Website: walmart
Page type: customer-info-address
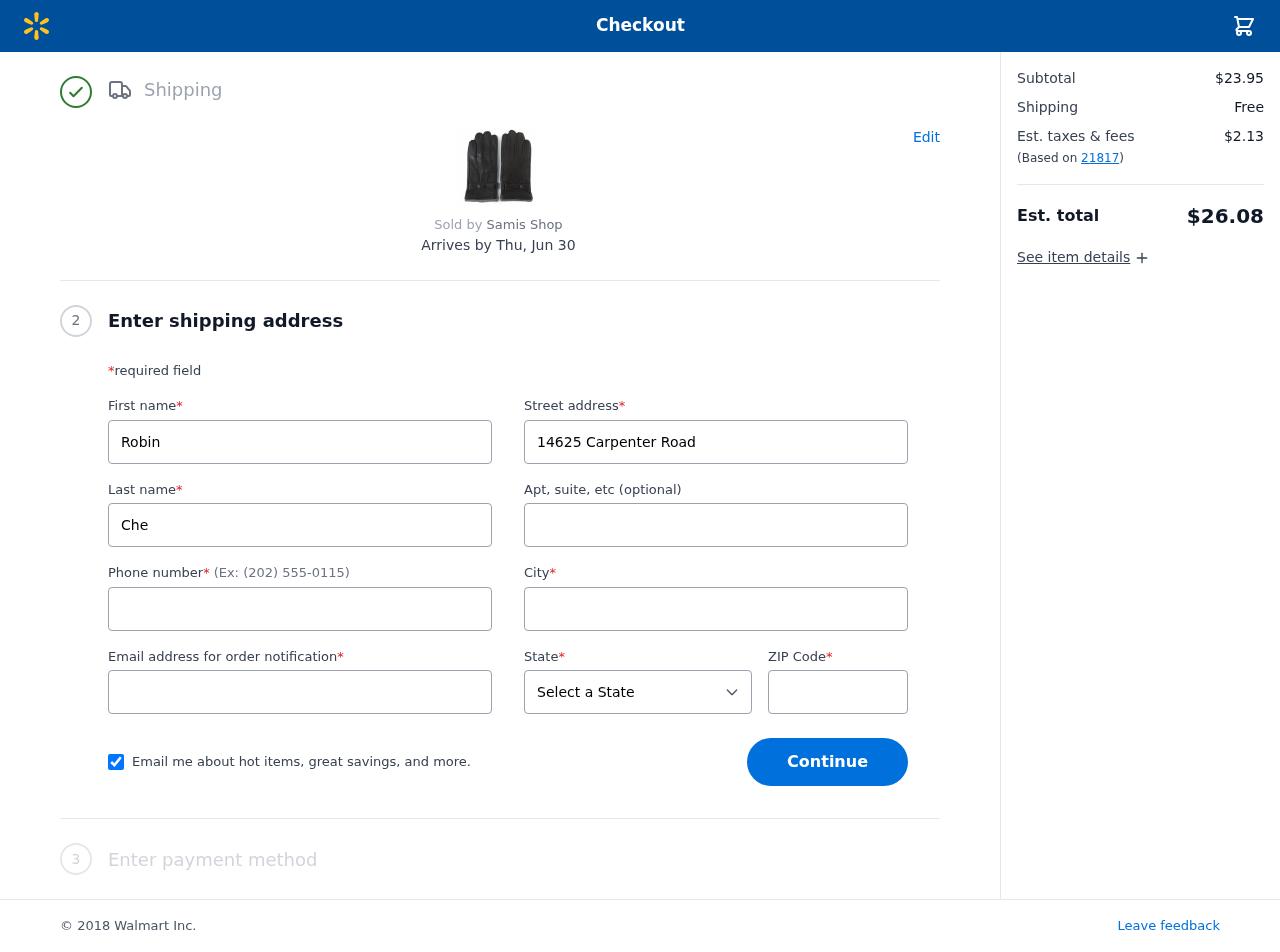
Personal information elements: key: PII_CITY
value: Thomaschester
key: PII_EMAIL
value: rchen@yahoo.com
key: PII_FIRSTNAME
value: Robin
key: PII_LASTNAME
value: Chen
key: PII_PHONE
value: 9236851356
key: PII_POSTCODE
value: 21817
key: PII_STATE
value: Florida
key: PII_STREET
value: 14625 Carpenter Road
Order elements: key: ORDER_DELIVERY_DATE
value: Thu, Jun 30
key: ORDER_SUBTOTAL
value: $23.95
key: ORDER_SHIPPING_COST
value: Free
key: ORDER_TAX
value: $2.13
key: ORDER_TOTAL
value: $26.08